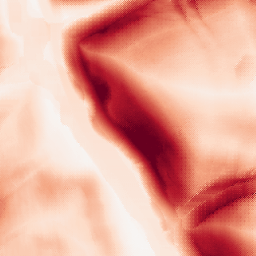
Category: morphological
Decomposition family: morphological_square
Decomposition parameters: operation: gradient
size: 20
Upsampling method: regularized
Upsampling parameters: scale: 4
lambda_reg: 0.1
Upsampling scale: 4